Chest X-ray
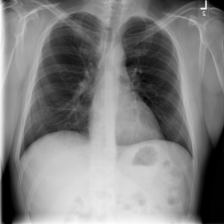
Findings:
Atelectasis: negative
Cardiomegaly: negative
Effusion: negative
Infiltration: negative
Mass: negative
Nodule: negative
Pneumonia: negative
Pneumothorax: negative
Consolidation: negative
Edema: negative
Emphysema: negative
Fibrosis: negative
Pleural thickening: negative
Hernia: negative